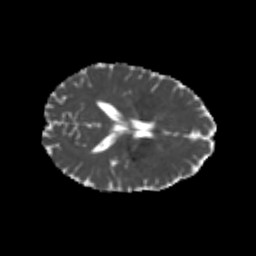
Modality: MD
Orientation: axial
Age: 25
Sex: female
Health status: healthy
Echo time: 0.074 s